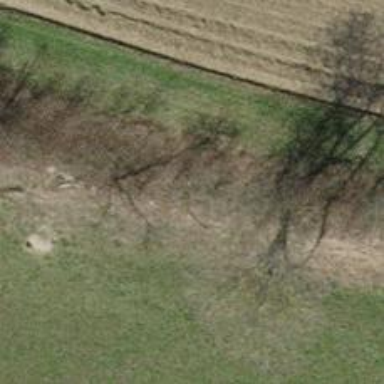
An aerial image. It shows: Hedge acting as barrier.